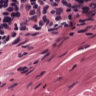
Metastatic tissue present: no